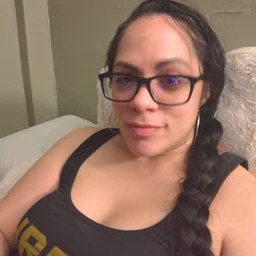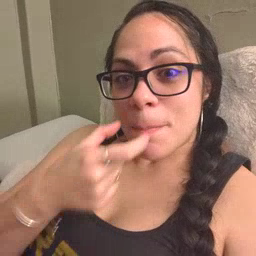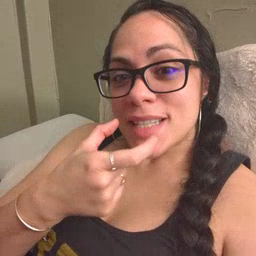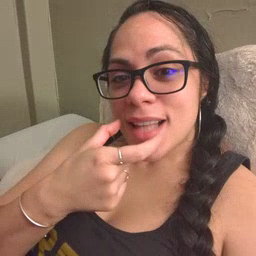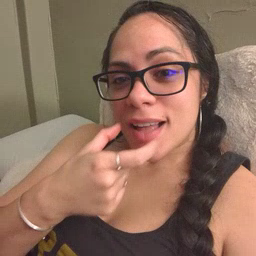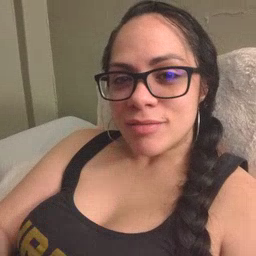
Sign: pizza